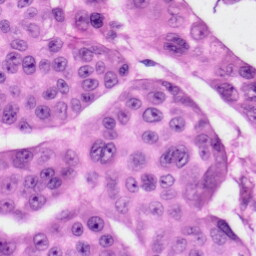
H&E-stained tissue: Skin